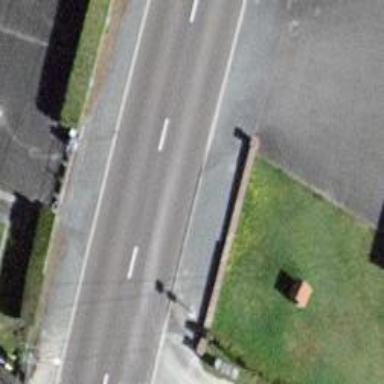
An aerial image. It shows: Bus stop equipped with public transport stop position.